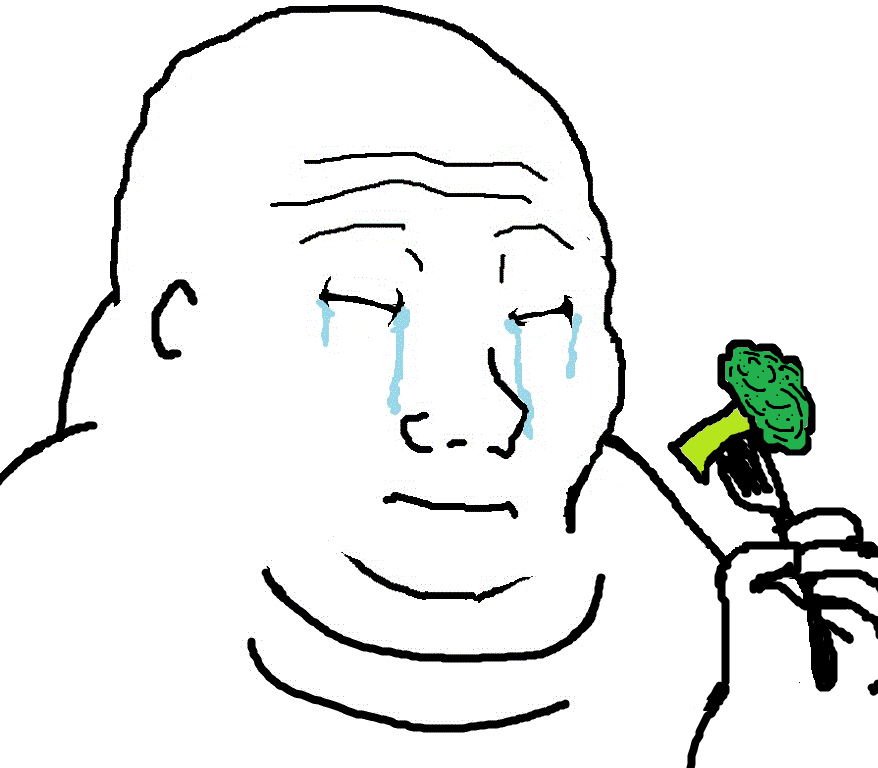
Label: 5_Blobjak